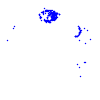
Particle: proton